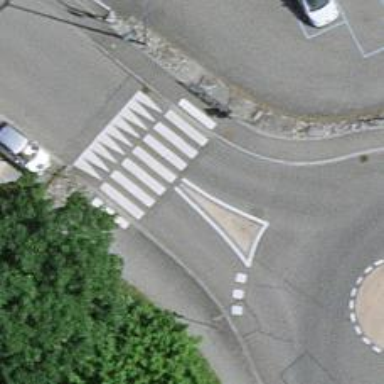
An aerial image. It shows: Uncontrolled zebra crossing on the road.